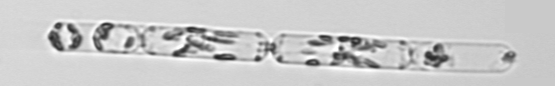
Label: Cerataulina_pelagica